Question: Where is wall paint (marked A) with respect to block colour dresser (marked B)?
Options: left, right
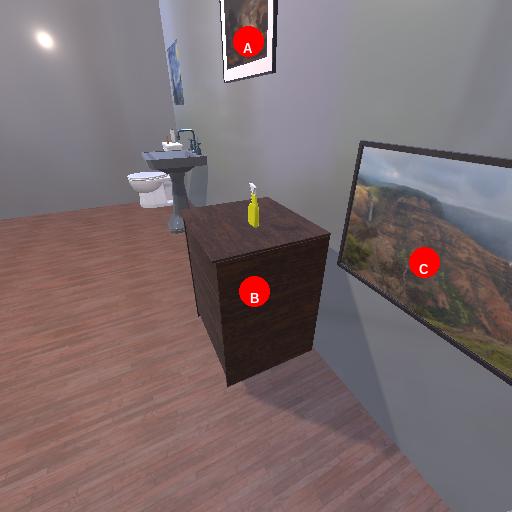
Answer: left